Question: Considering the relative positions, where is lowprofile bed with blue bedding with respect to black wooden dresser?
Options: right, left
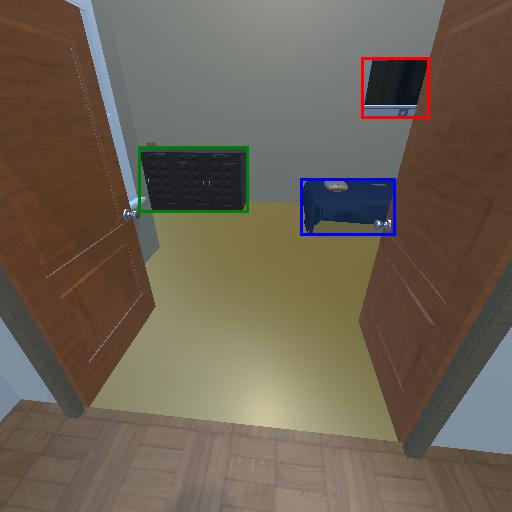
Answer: right